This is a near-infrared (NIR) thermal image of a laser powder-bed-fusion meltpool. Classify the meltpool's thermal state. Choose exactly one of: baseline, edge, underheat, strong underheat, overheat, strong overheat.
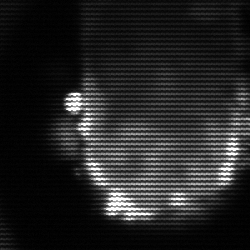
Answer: baseline